Brain MRI, t1w sequence, axial 2D slice.
Patient: age 36, sex F, weight 95 kg, height 1.95 m
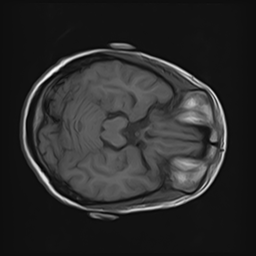